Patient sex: M
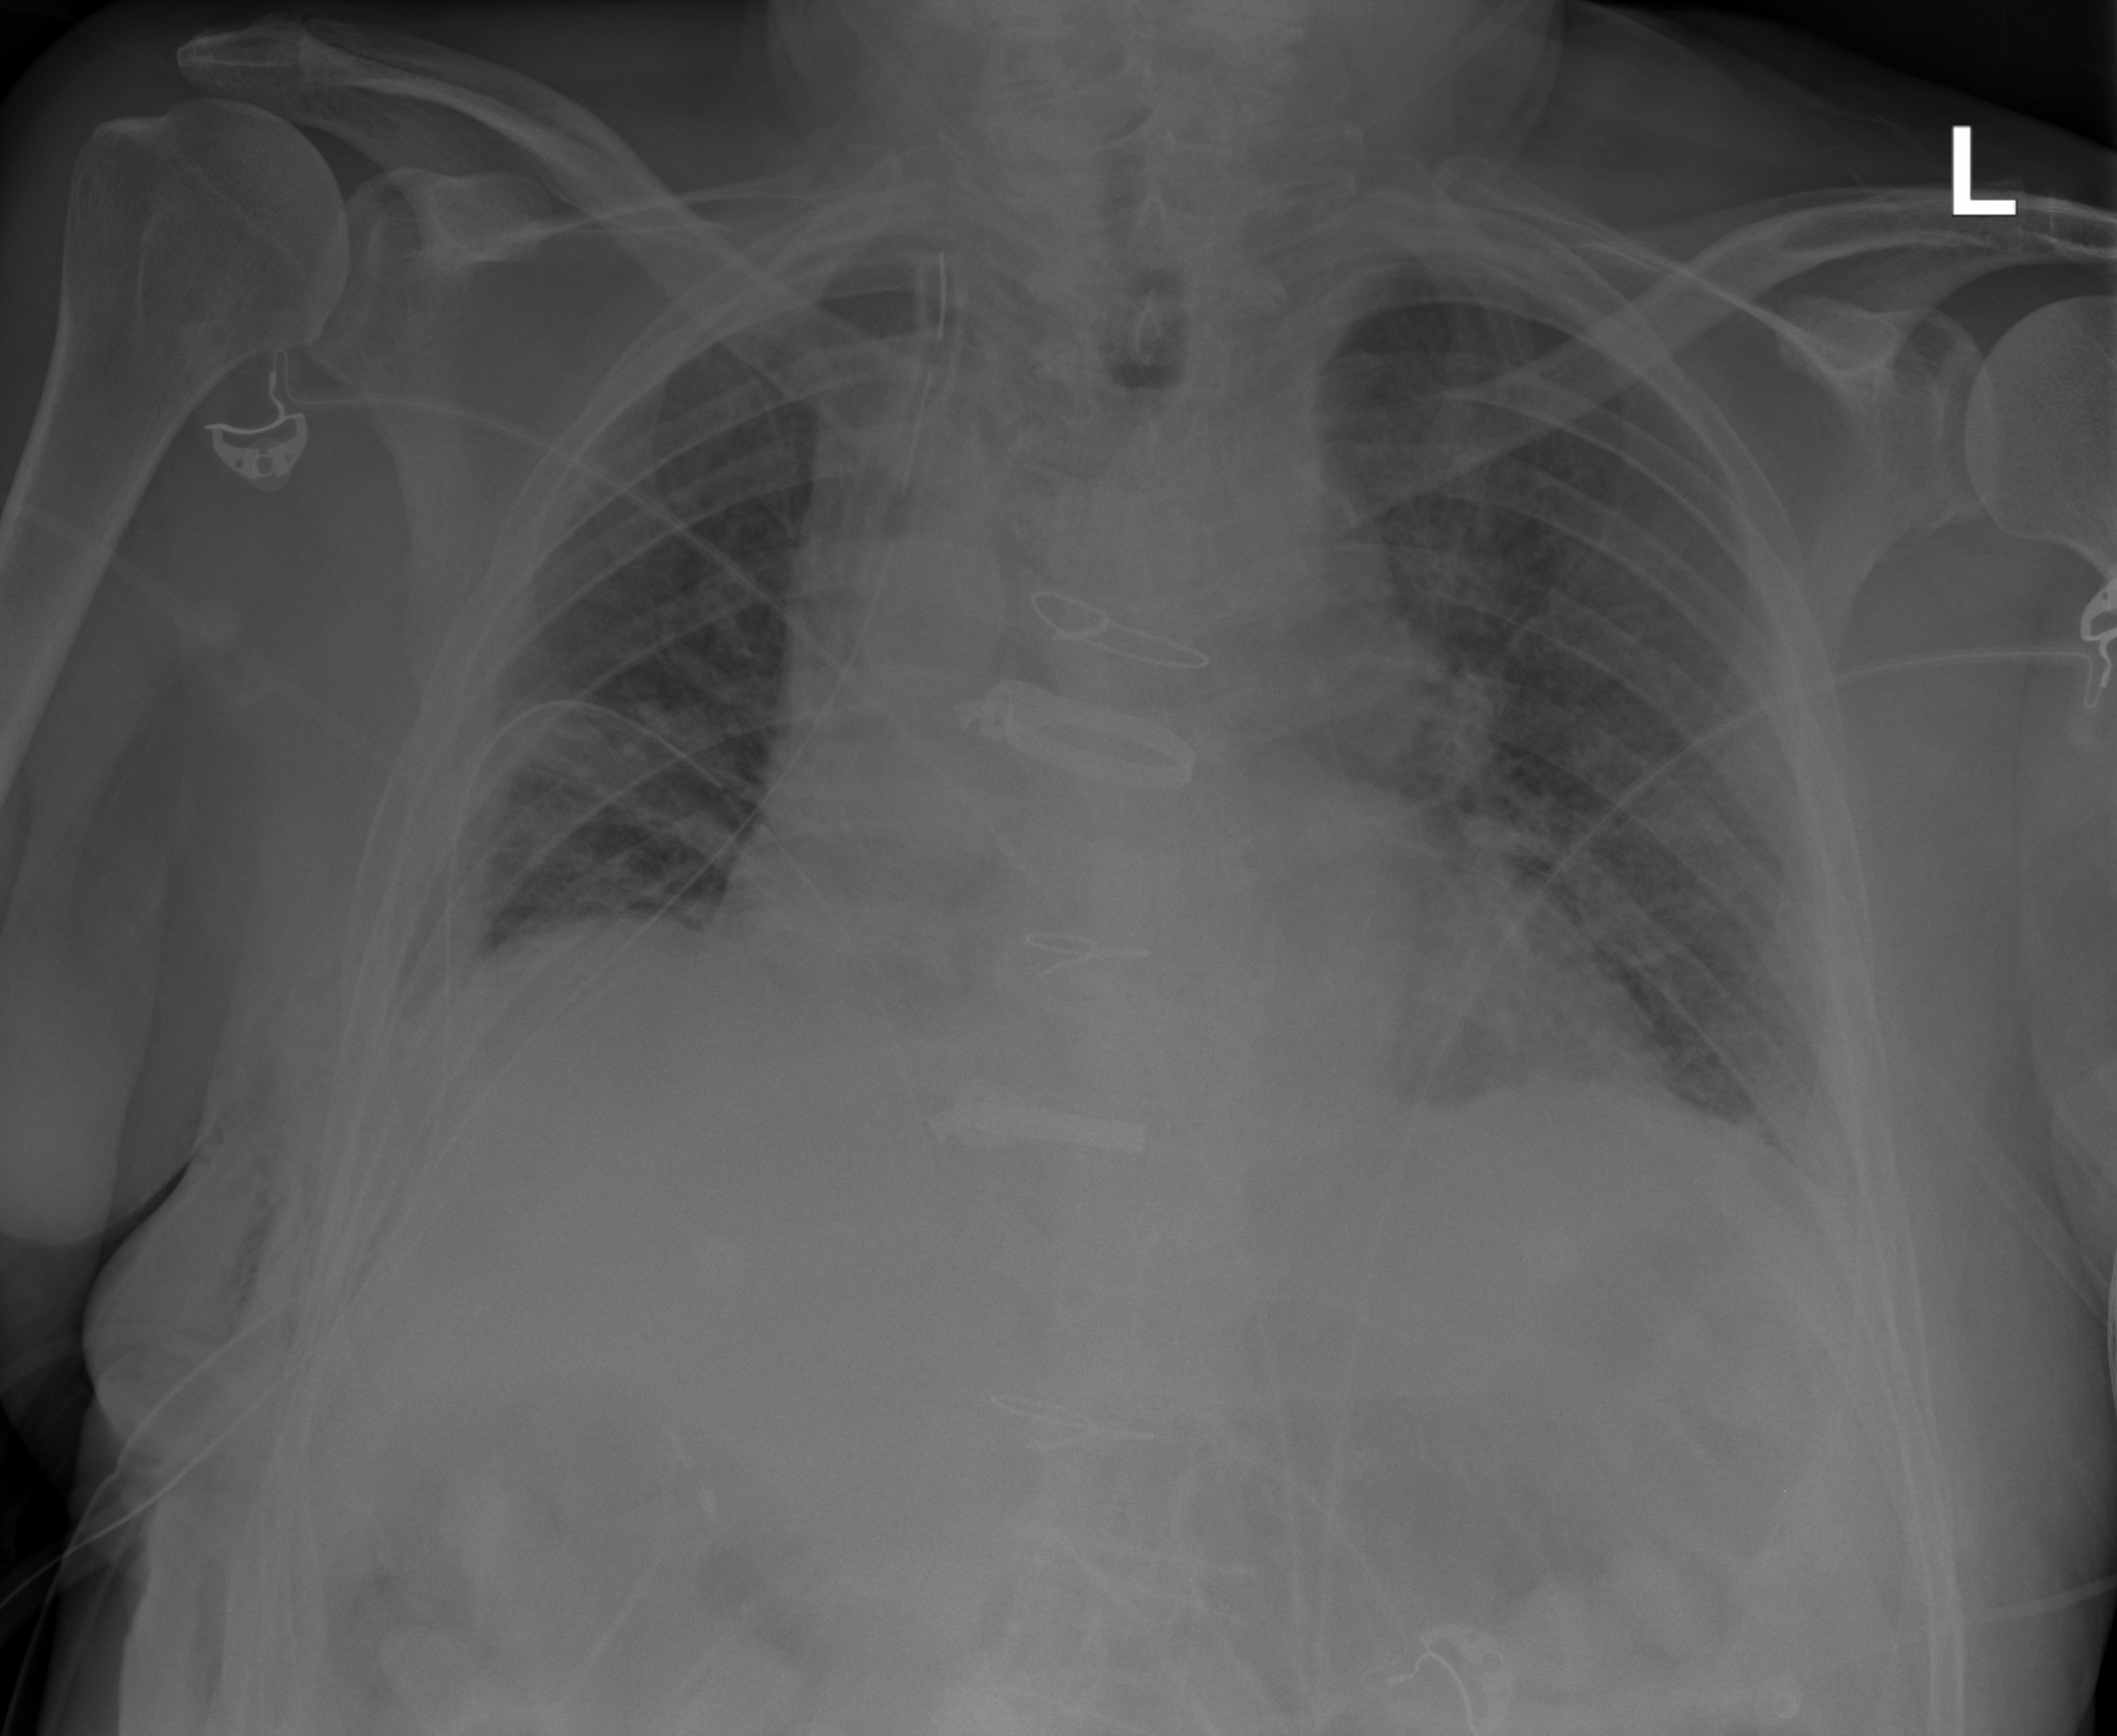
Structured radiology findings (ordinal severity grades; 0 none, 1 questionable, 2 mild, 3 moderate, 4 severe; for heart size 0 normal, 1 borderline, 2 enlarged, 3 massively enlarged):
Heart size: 1
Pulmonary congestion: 2
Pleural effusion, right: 0
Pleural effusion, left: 0
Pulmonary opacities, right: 0
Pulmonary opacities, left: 0
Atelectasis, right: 3
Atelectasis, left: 2